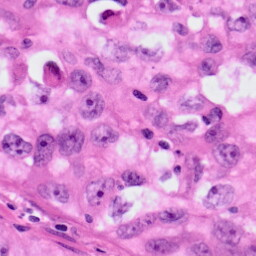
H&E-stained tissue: Lung